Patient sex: M
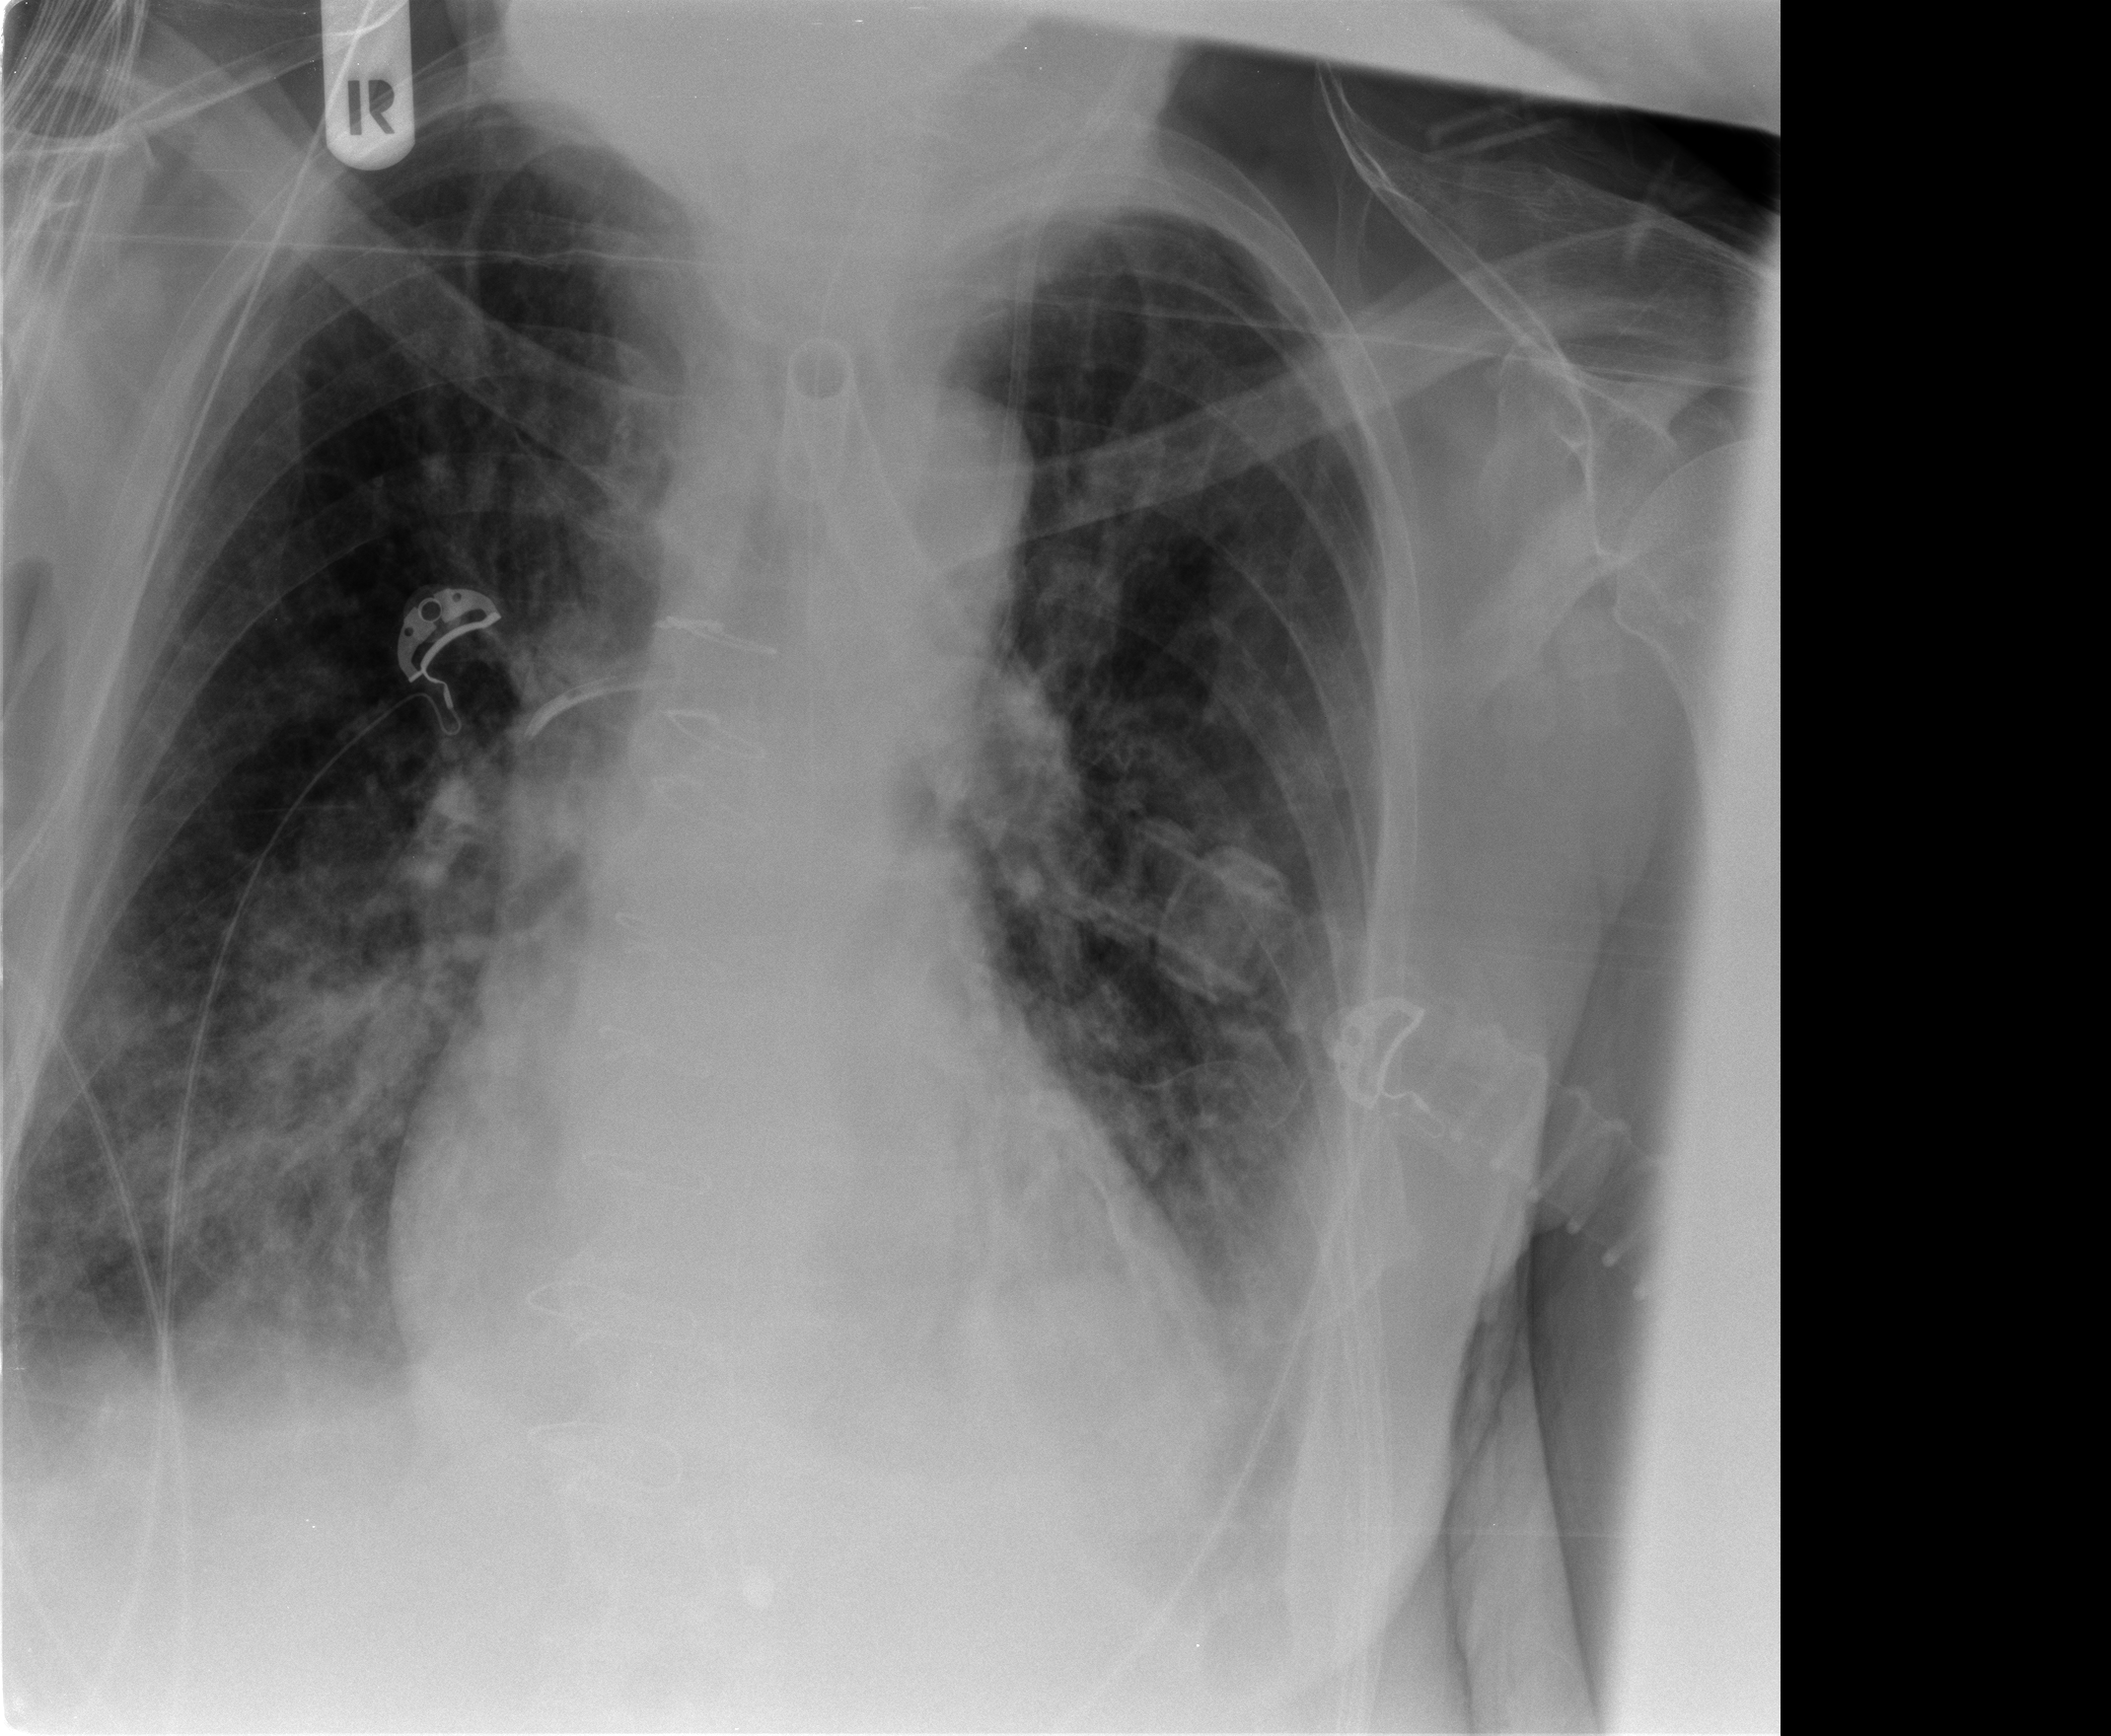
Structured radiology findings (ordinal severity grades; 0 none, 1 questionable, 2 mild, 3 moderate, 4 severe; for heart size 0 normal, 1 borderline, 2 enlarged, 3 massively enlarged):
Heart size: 1
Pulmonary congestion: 2
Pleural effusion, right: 2
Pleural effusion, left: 2
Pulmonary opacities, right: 3
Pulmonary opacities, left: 2
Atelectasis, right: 2
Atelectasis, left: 2